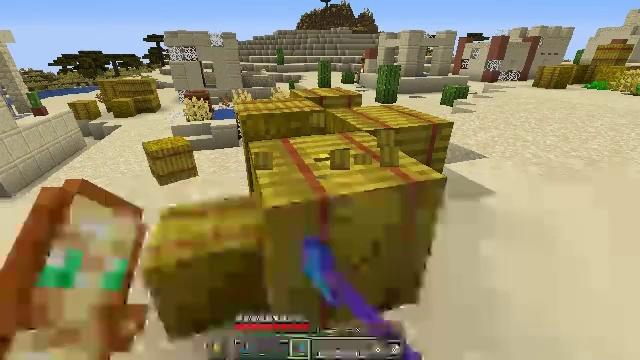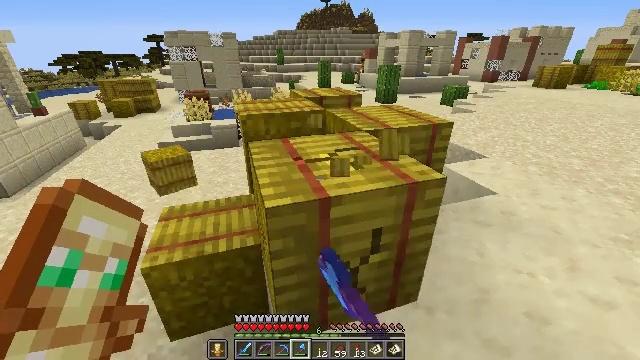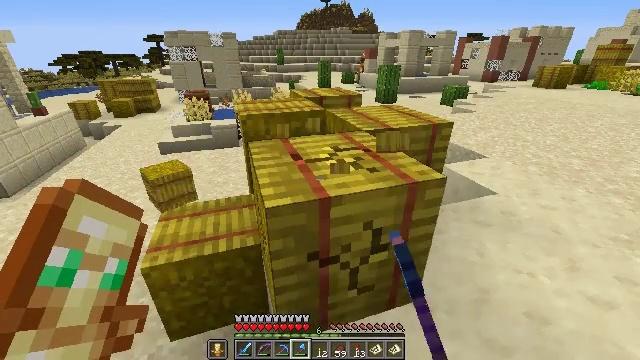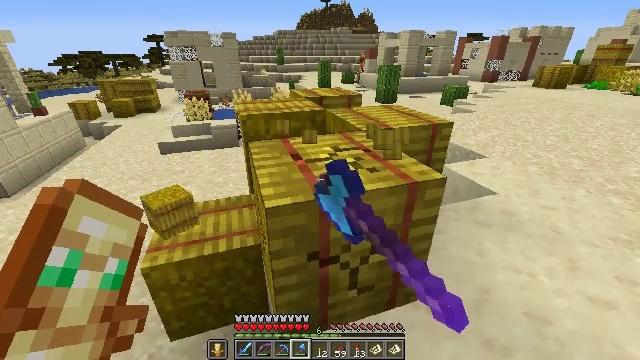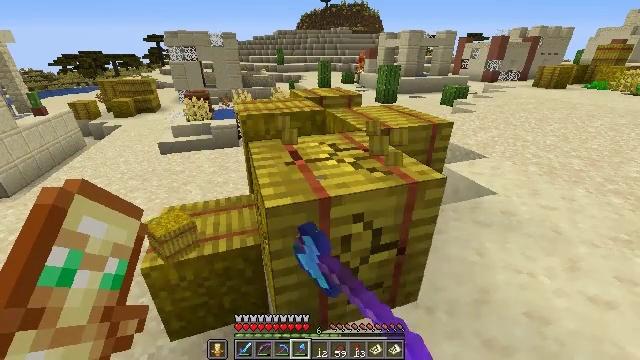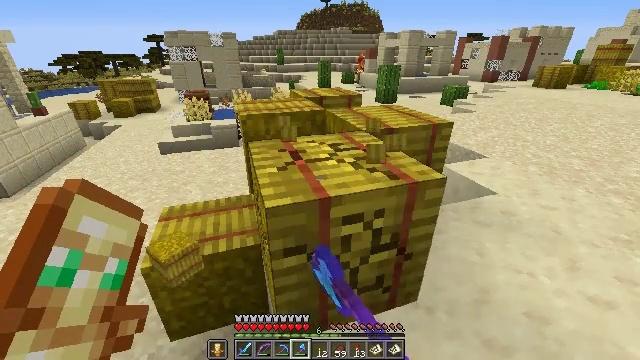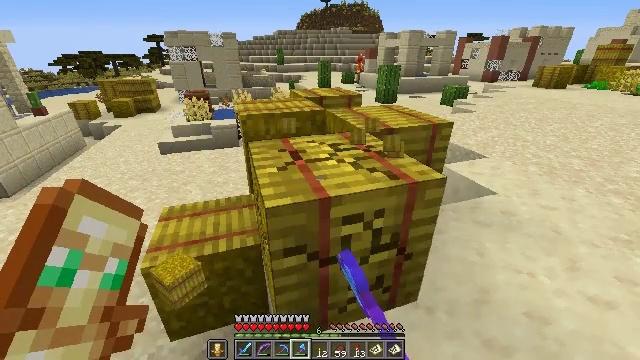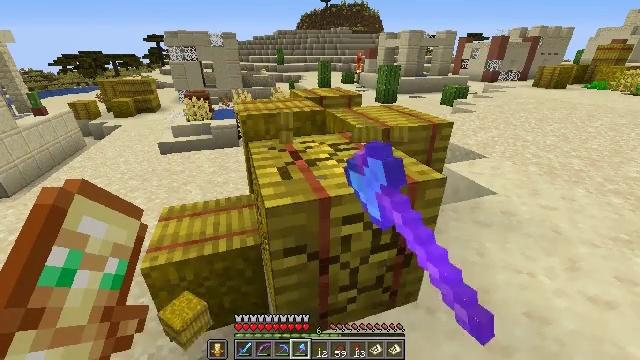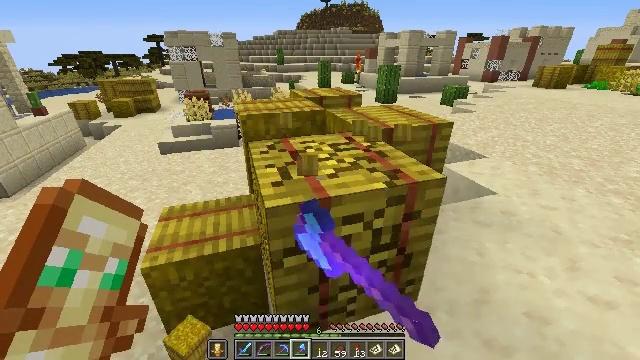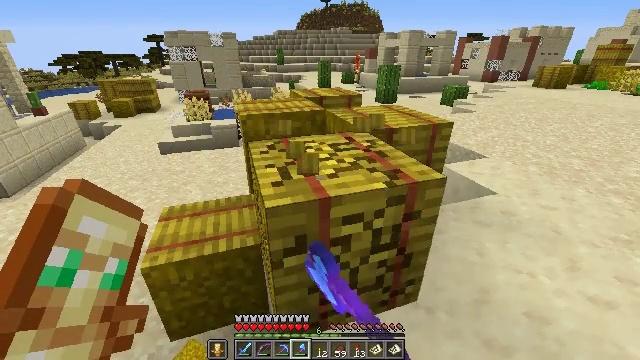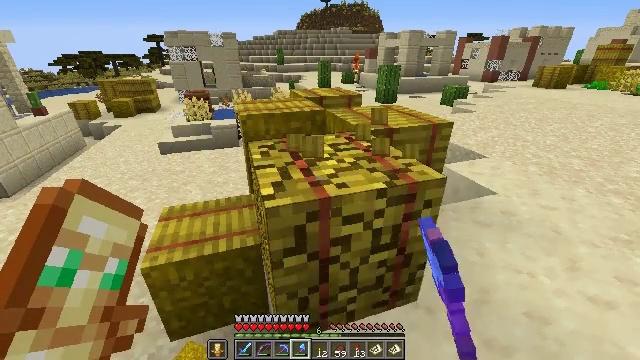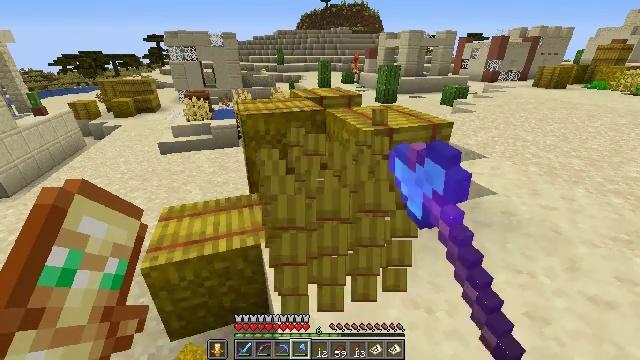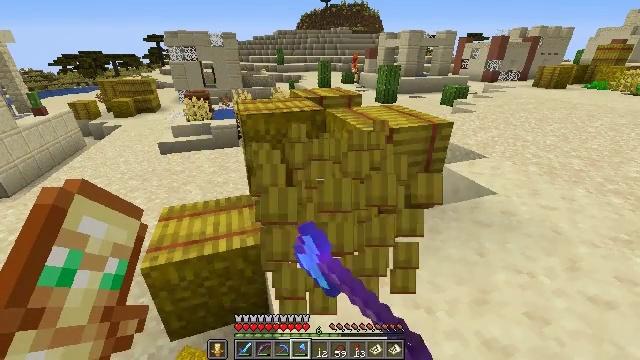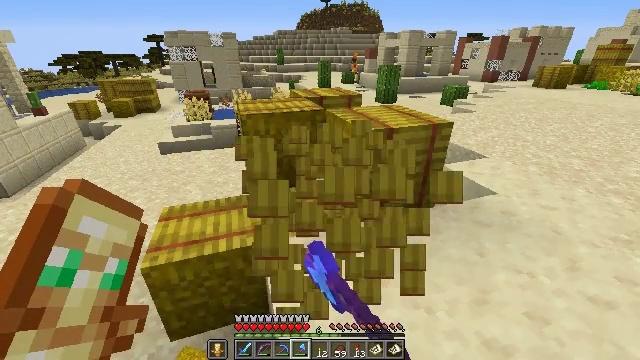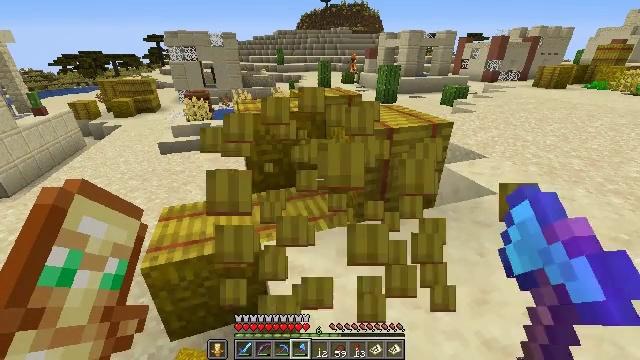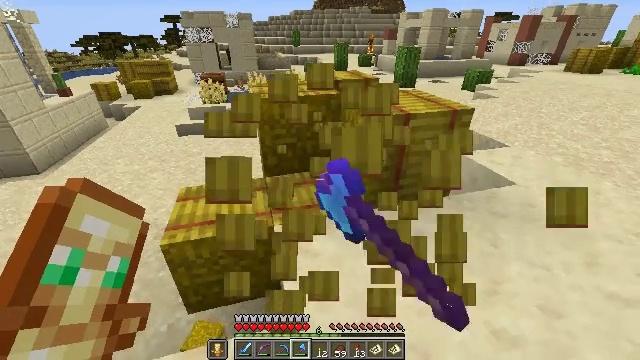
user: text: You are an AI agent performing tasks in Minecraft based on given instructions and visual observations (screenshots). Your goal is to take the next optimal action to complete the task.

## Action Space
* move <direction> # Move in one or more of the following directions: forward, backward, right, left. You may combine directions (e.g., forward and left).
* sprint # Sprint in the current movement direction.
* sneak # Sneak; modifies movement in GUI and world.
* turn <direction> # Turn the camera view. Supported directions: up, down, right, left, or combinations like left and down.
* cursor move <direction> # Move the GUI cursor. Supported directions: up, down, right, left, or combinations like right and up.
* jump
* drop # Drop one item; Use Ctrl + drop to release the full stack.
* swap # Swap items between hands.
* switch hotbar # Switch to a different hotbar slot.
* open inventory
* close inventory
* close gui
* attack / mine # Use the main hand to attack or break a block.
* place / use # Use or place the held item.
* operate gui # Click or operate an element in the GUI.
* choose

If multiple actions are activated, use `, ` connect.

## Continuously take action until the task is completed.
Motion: motion action
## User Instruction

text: Break the hay block to collect it.
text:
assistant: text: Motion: attack / mine
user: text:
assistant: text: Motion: attack / mine
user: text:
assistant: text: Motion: attack / mine
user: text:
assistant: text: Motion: attack / mine
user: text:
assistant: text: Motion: attack / mine
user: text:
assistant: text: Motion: attack / mine
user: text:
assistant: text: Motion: attack / mine
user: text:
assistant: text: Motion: attack / mine
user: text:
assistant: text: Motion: attack / mine
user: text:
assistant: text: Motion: attack / mine
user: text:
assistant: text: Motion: attack / mine
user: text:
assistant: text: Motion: attack / mine
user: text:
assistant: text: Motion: attack / mine
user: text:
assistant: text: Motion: attack / mine
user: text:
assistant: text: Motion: turn left and down, attack / mine
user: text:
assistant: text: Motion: attack / mine
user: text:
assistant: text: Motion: attack / mine
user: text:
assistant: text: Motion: attack / mine
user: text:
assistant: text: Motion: attack / mine
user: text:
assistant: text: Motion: attack / mine
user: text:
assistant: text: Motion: attack / mine
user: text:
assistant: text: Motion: attack / mine
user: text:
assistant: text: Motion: attack / mine
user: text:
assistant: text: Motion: attack / mine
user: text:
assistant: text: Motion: attack / mine
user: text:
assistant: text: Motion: attack / mine
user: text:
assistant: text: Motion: attack / mine
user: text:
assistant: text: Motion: attack / mine
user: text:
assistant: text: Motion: attack / mine
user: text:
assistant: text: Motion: attack / mine